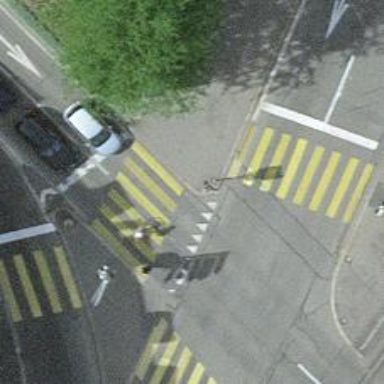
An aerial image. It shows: Crossing with traffic signals.